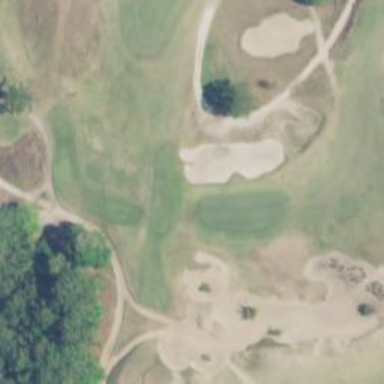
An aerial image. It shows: Golf hole.